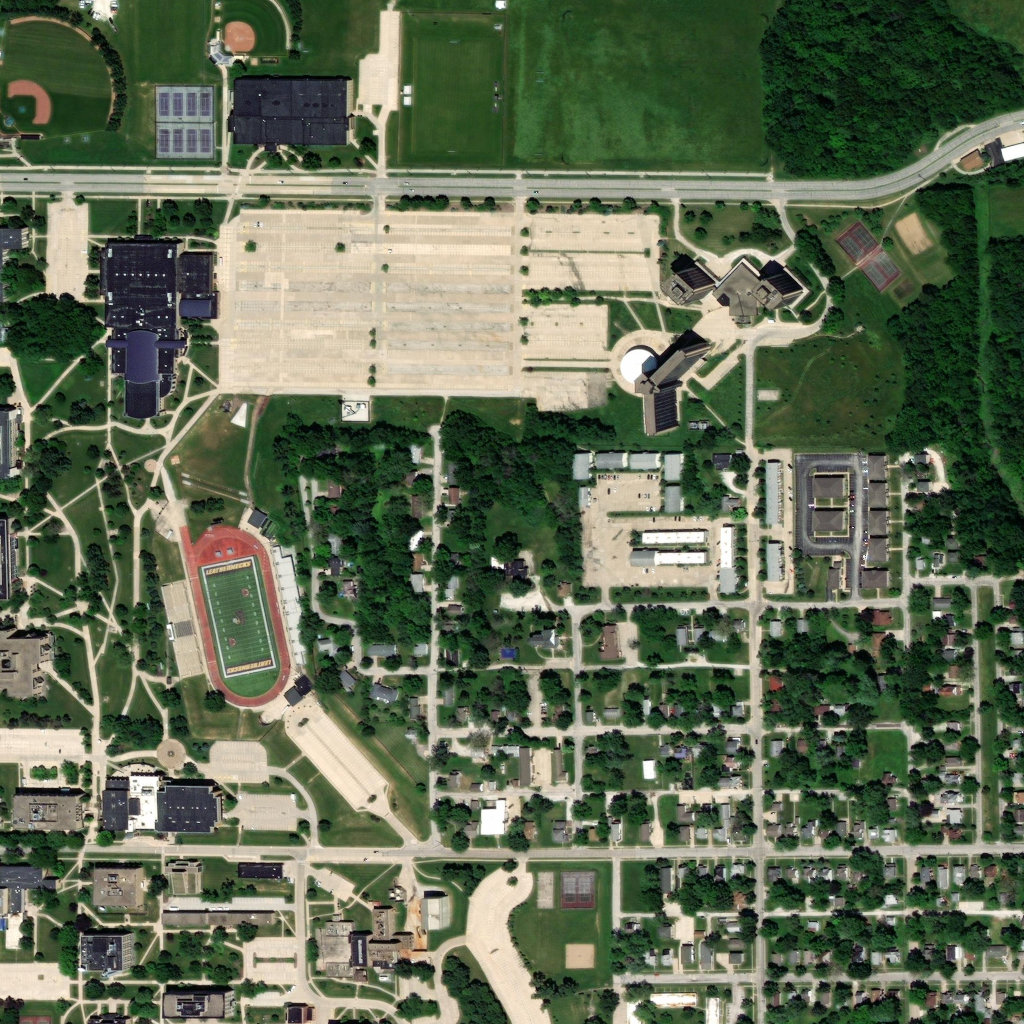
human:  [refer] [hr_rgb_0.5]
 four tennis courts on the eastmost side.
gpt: <box>[[81, 21, 88, 28, 0]]</box>

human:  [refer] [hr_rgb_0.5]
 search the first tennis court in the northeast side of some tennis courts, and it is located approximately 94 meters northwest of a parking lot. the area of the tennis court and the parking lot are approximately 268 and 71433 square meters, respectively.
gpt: <box>[[19, 9, 20, 11, 0]]</box>